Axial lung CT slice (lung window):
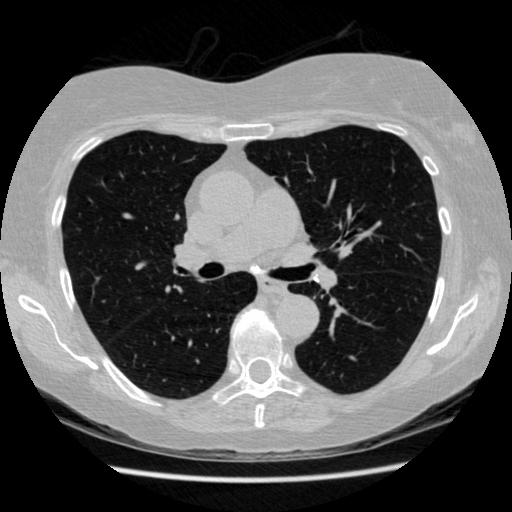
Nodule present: yes
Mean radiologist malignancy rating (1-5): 2.5